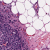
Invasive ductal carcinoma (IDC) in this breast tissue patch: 0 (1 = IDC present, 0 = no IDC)